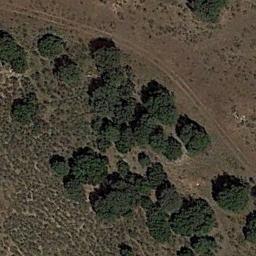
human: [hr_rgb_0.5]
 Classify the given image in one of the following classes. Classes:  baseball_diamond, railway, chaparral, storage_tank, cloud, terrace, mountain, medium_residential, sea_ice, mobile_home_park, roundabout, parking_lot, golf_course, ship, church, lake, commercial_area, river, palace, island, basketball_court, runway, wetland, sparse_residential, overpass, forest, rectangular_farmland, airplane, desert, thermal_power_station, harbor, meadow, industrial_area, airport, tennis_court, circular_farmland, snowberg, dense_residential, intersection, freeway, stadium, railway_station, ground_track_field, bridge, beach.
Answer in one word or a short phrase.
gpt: chaparral